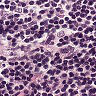
Metastatic tissue present: no